Chest X-ray. View position: AP
Patient age: 72
Patient sex: M
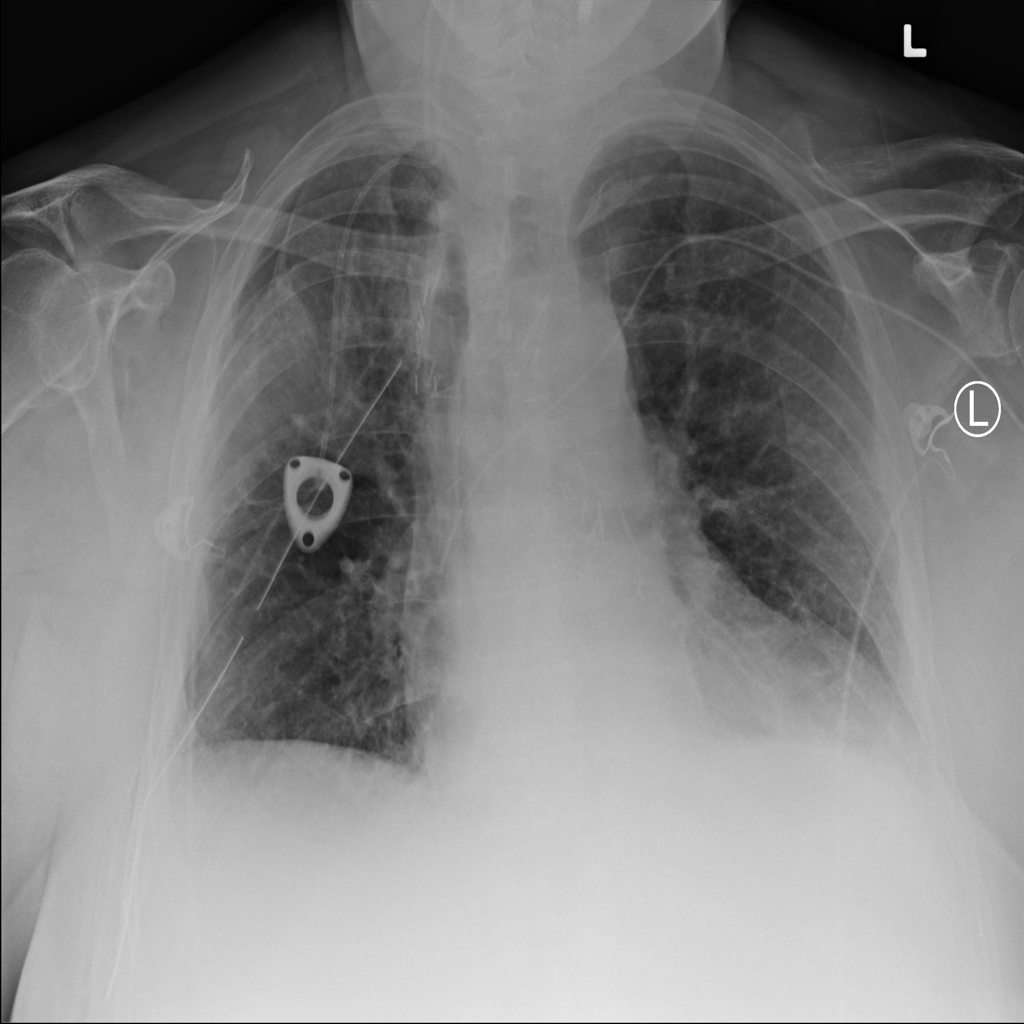
Finding: Pneumothorax